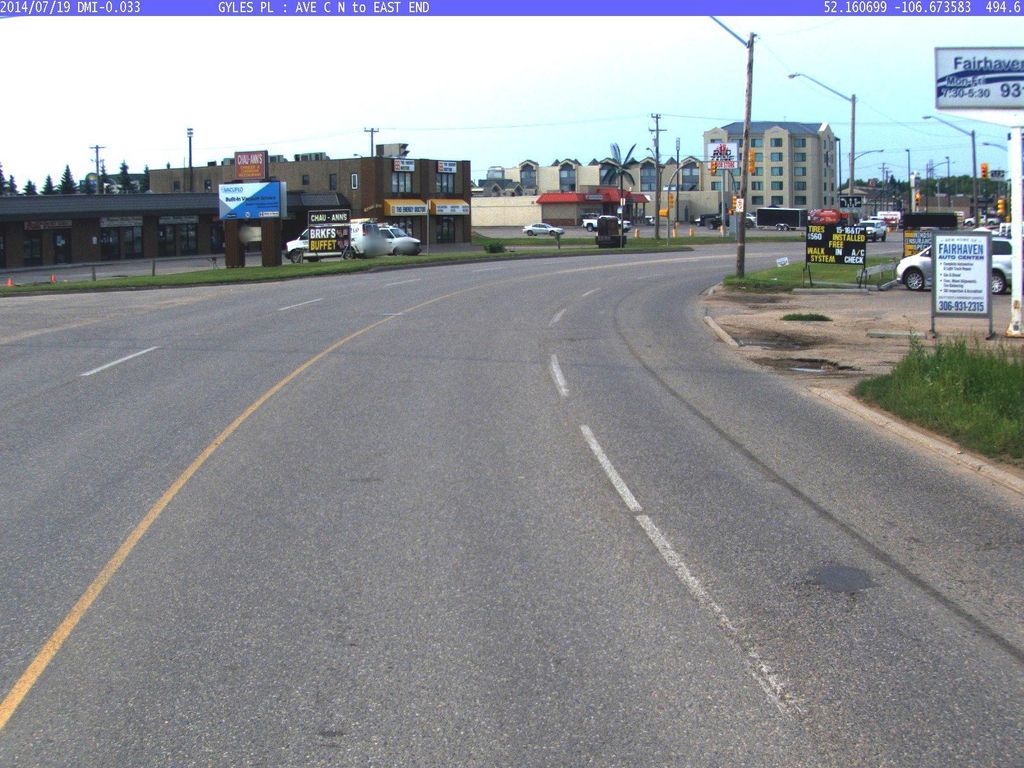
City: saskatoon